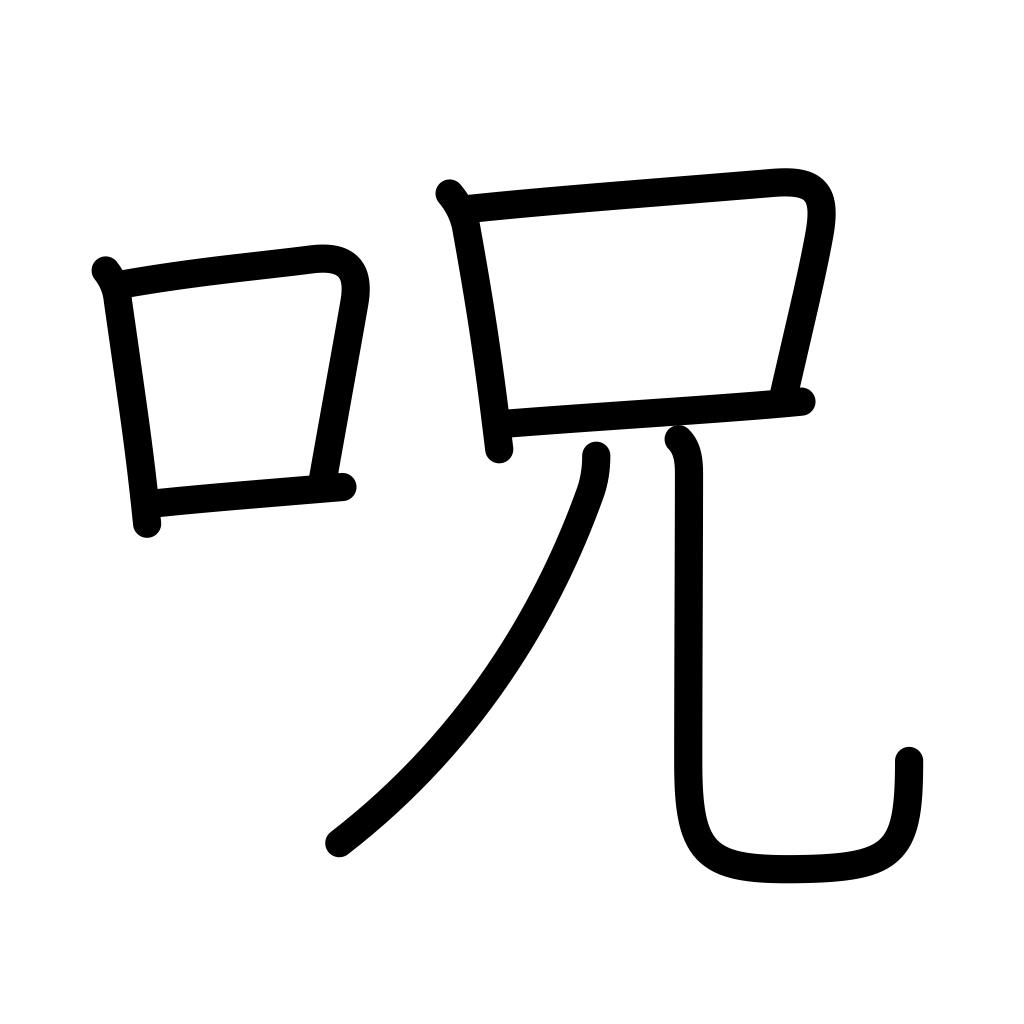
Meaning: spell, curse, charm, malediction